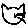
Label: cat